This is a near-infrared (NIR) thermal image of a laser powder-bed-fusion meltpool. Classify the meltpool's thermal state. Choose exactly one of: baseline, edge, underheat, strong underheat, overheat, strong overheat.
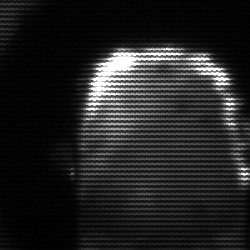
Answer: baseline